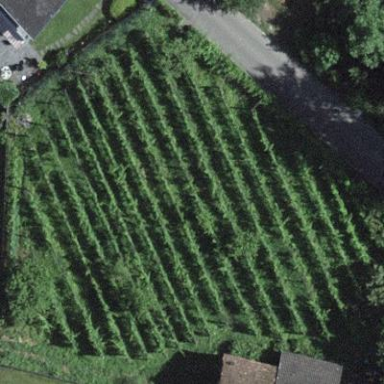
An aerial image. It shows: Vineyard.